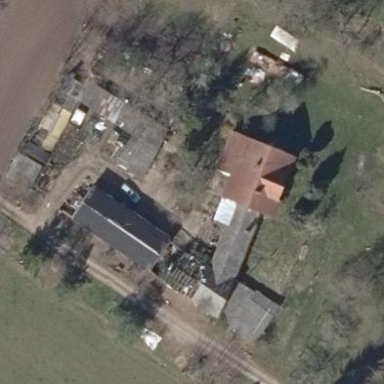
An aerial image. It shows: Farmyard area.